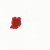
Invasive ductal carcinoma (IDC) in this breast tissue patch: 0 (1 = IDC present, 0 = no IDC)